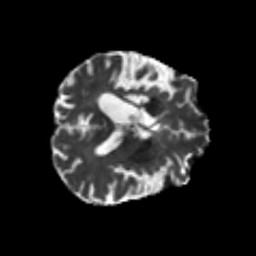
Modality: T2w
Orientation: axial
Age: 74
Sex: male
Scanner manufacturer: siemens
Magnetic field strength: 3 T
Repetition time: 7.7 s
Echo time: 0.09 s